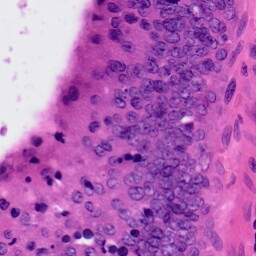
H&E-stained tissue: Colon